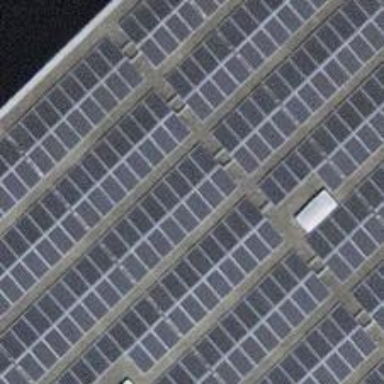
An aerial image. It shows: Solar power generator utilizing photovoltaic technology with solar photovoltaic panels.